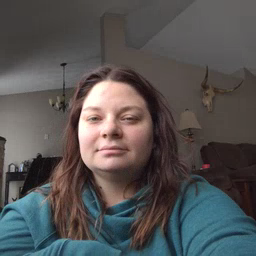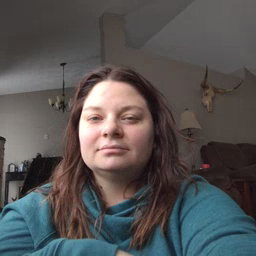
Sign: bird